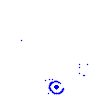
Particle: pion